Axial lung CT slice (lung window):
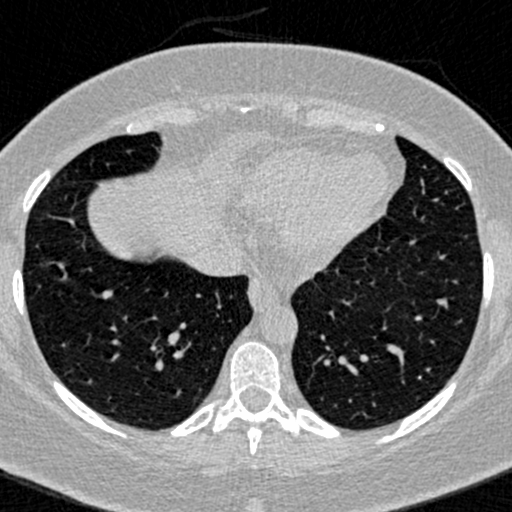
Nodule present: no